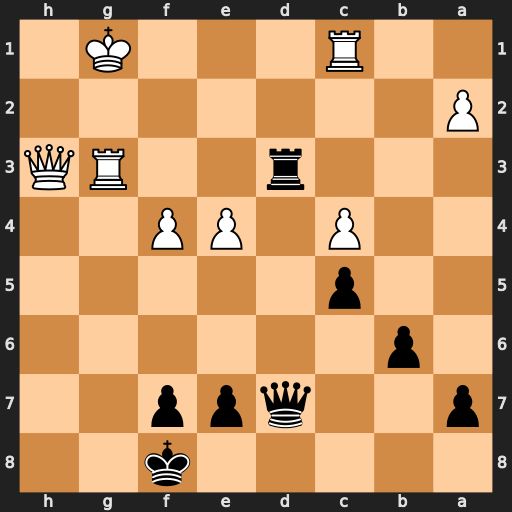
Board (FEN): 5k2/p2qpp2/1p6/2p5/2P1PP2/3r2RQ/P7/2R3K1
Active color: b
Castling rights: -
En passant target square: -
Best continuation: Qxh3 Rxh3 Rxh3